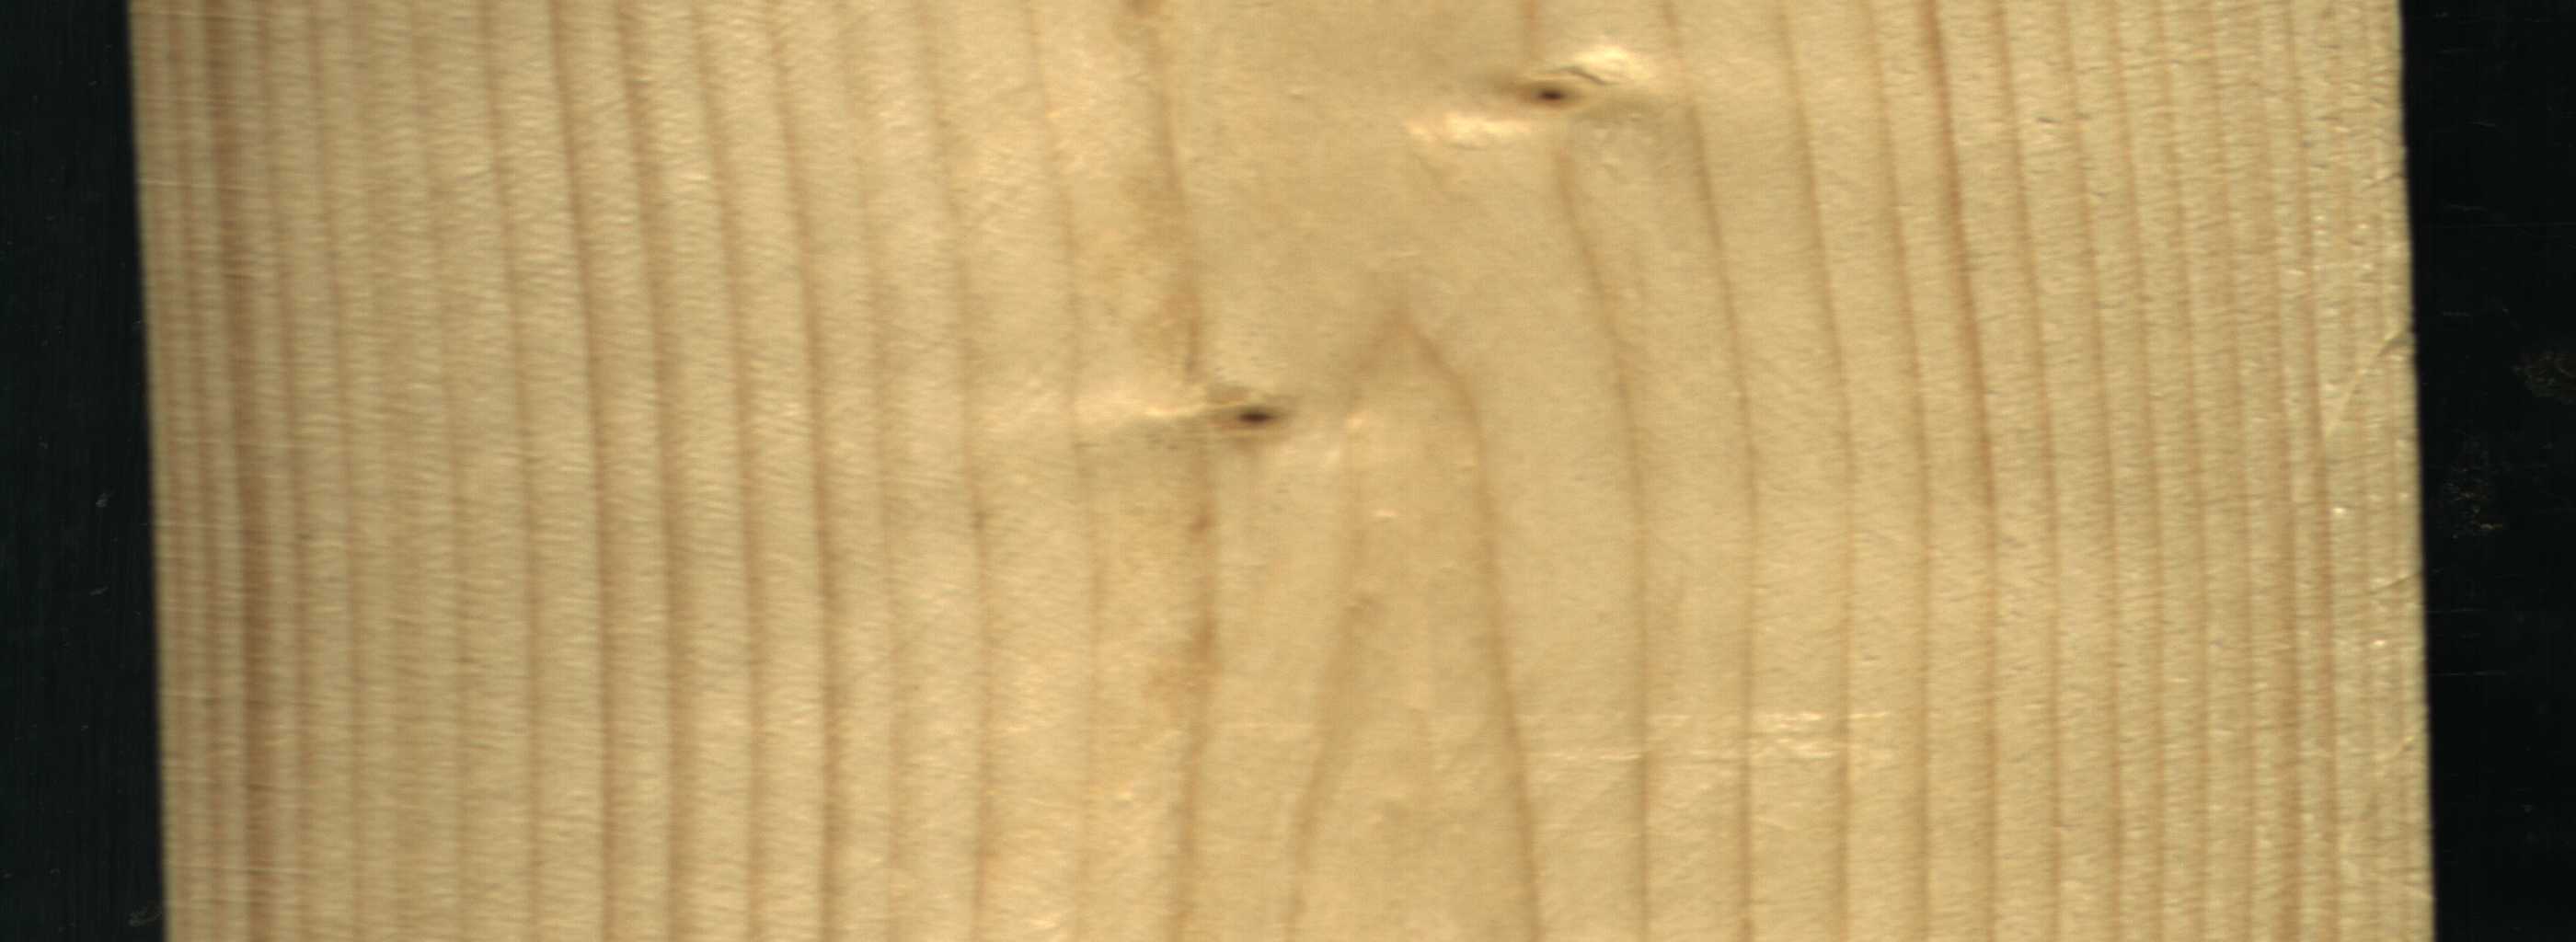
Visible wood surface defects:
Live_Knot
Live_Knot